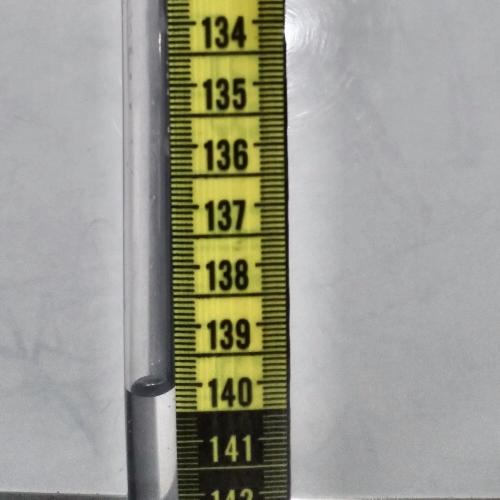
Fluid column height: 140.0 cm